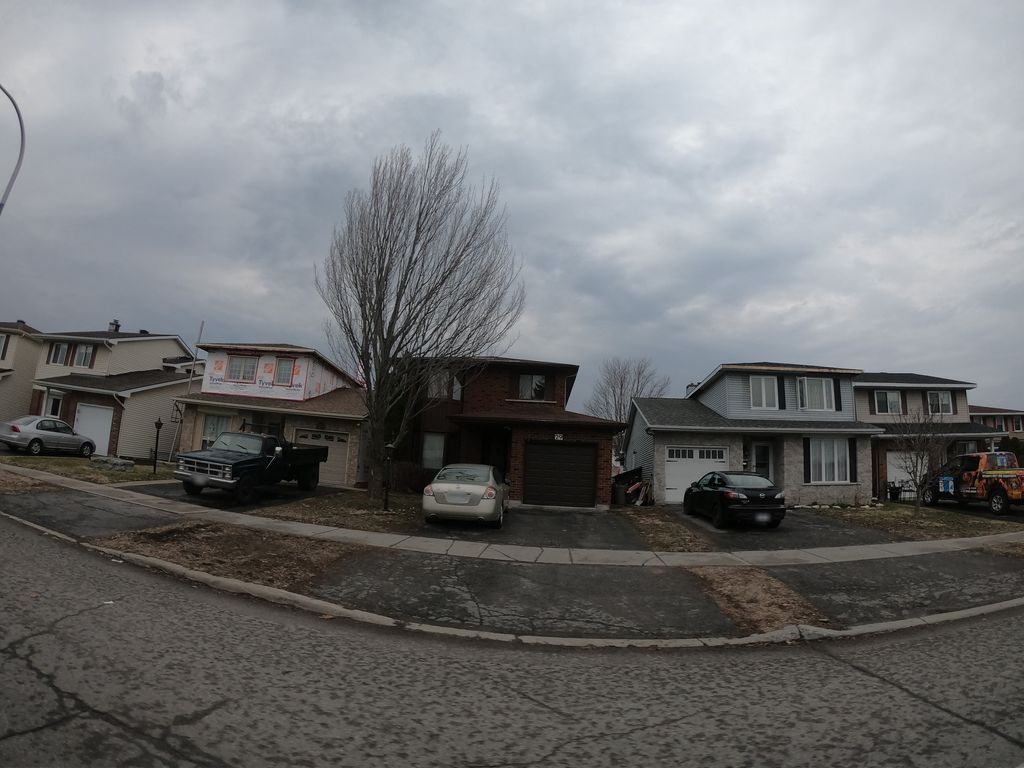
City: ottawa-gatineau